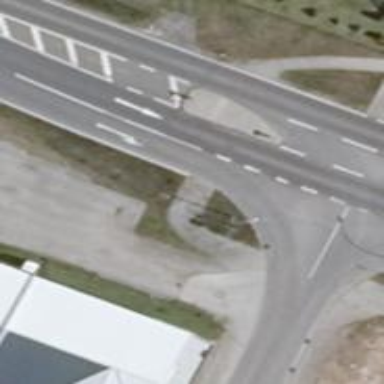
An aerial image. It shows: Emergency access point on the road.